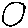
Label: circle